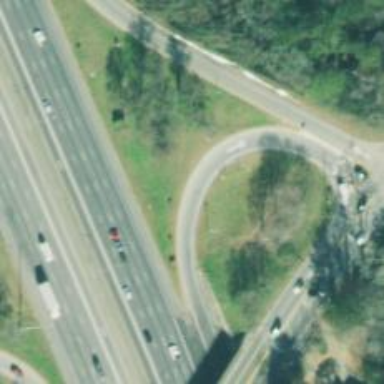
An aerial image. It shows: Asphalt motorway link.